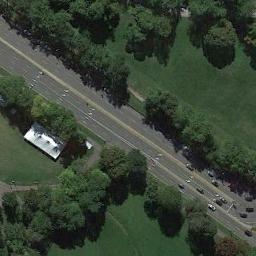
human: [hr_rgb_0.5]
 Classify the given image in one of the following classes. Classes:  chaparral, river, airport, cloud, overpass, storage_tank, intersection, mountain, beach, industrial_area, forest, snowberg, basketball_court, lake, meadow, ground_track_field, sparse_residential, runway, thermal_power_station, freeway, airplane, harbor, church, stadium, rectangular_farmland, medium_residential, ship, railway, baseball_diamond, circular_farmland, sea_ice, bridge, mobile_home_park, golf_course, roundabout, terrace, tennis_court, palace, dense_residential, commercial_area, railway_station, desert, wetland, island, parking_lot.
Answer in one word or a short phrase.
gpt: freeway